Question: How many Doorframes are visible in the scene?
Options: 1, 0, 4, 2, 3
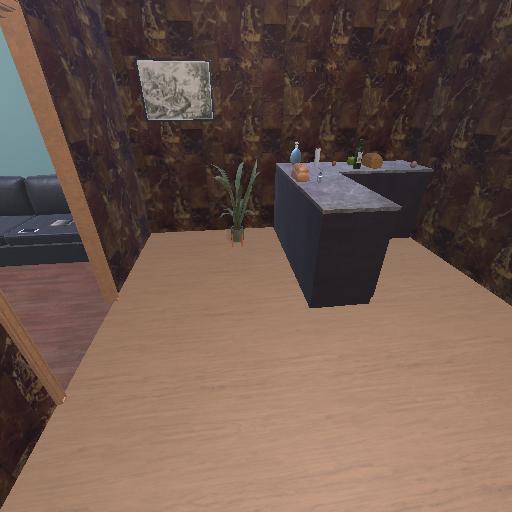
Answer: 1